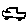
Label: car